Question: In my Azure Pipeline (YAML), I am deploying an ARM template to create a key vault (among other resources), then running a PowerShell script to generate a certificate and store it in the key vault. This gives me a 'Forbidden' error. In <URL>, Microsoft suggests that I need to create an access policy on the key vault for the pipeline service principal. When I do this, the script succeeds.

<URL>
I would now like to create this access policy programmatically as part of the ARM template, but I don't know how to retrieve the object id for the pipeline service principal programmatically within the pipeline. Could someone please help?
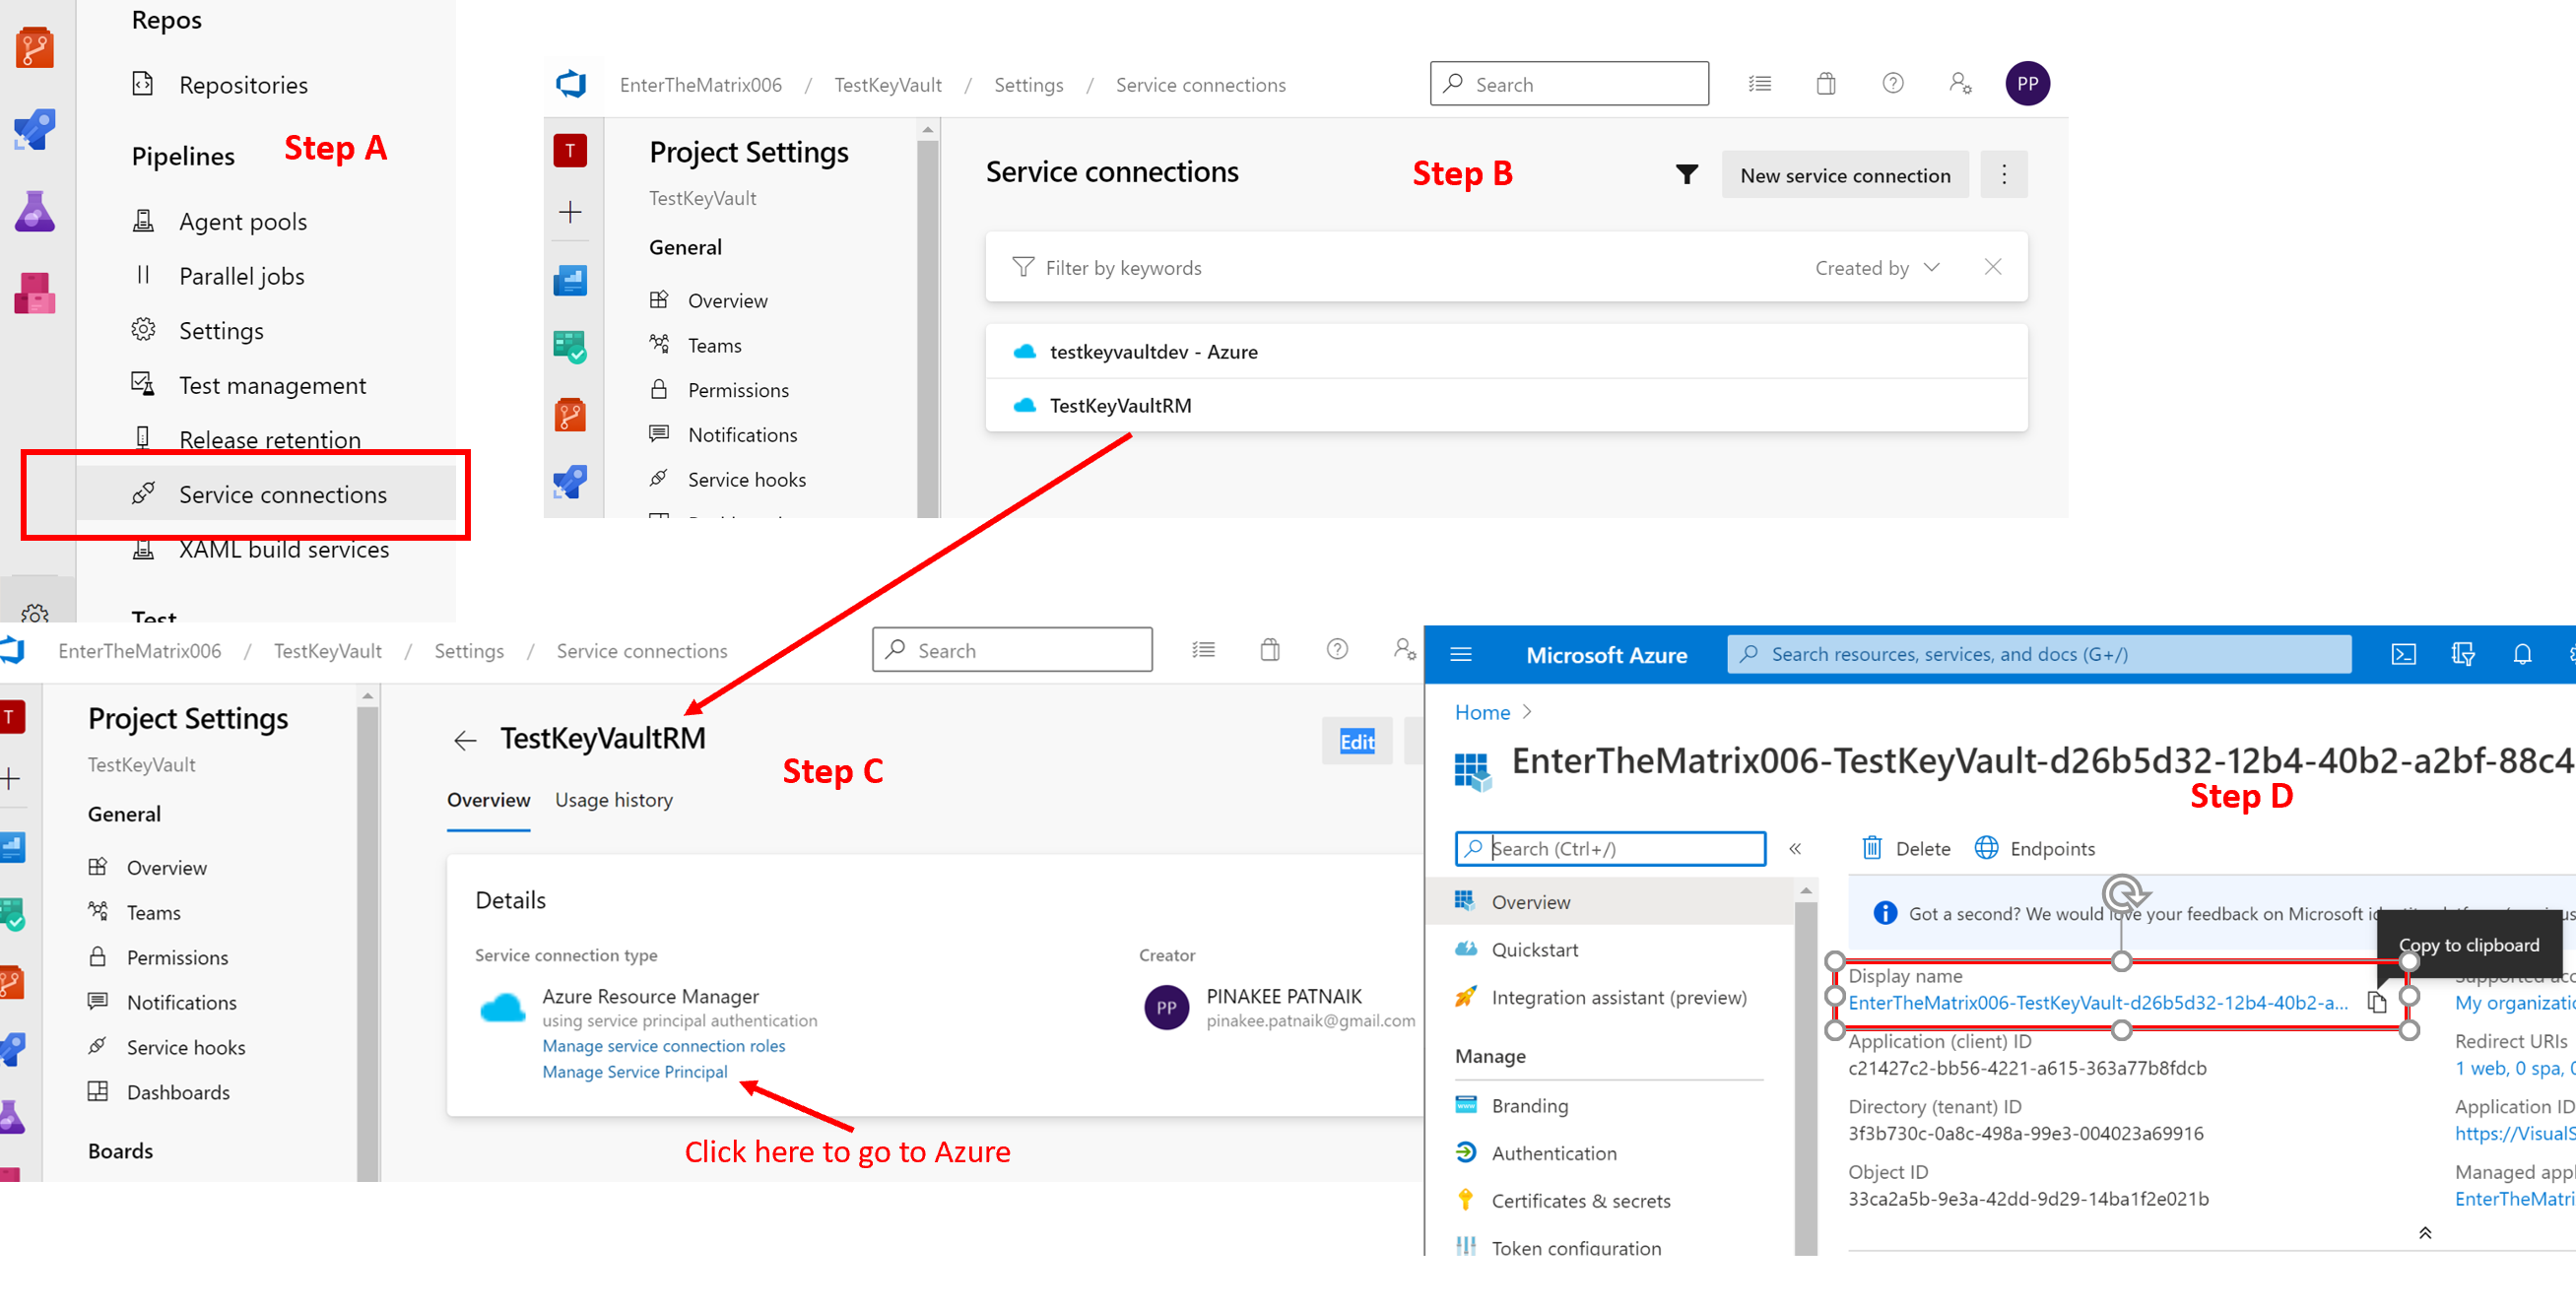
Answer: Whilst Hugh Lin's answer is valid, I found it simpler to adapt <URL> for granting key vault access to the pipeline service principal as part of the PowerShell script itself:
'''
$Context = Get-AzContext
Set-AzKeyVaultAccessPolicy -VaultName $vaultName -ServicePrincipalName $Context.Account.Id -PermissionsToCertificates Get,List,Create
'''